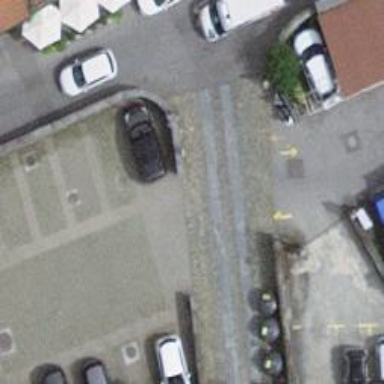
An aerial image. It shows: Living street paved with unhewn cobblestones.